Aerial crown-view tile of a tropical tree (Barro Colorado Island, Panama), acquired 20250818:
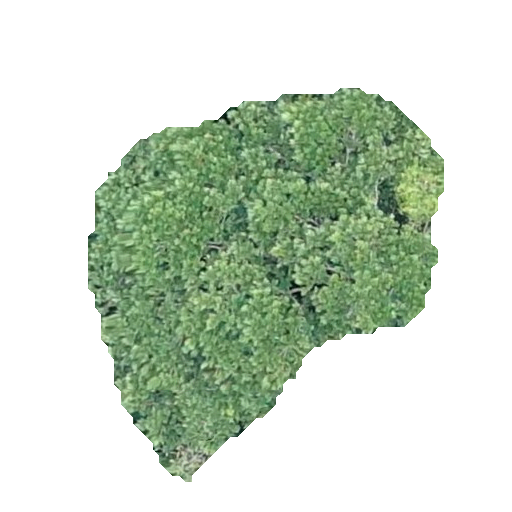
Species: Anacardium excelsum
GBIF accepted scientific name: Anacardium excelsum
Crown area: 130.916 m²